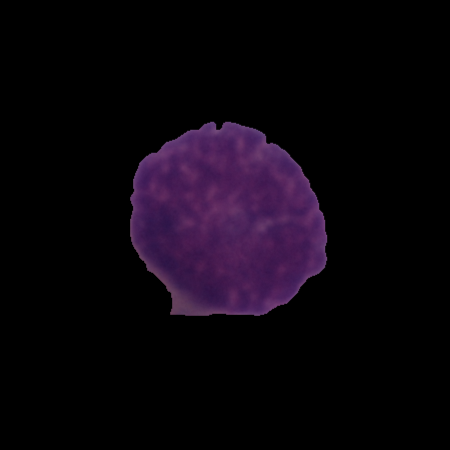
Label: cancer